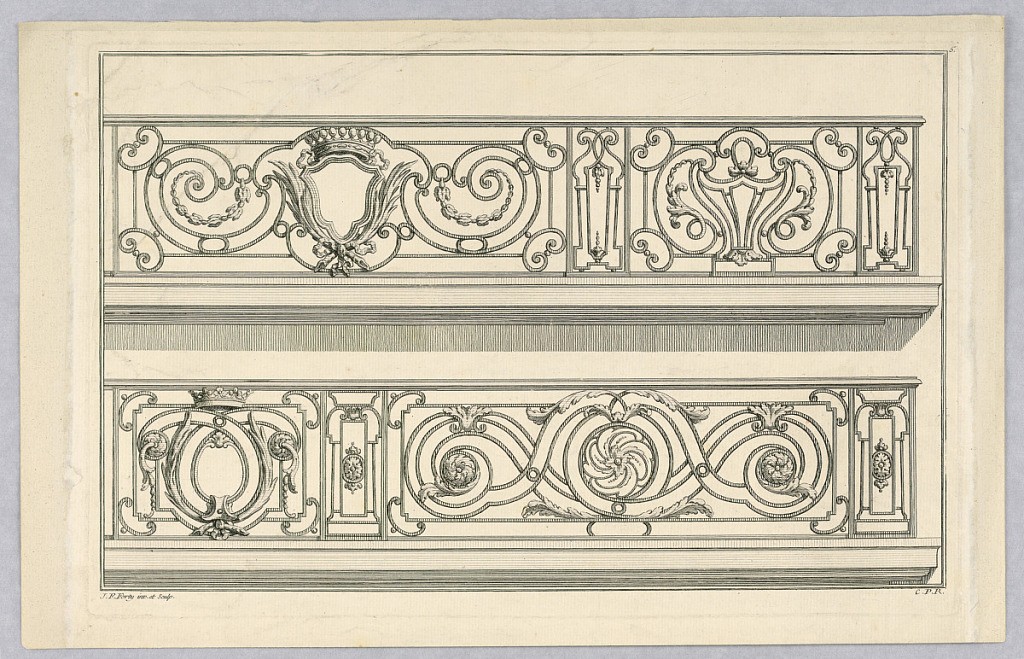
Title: Design for Balcony Railings
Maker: Jean François Forty, active 1775 – 1790
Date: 18th century
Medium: Etching and engraving on paper
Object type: Print
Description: Window balconies iron work